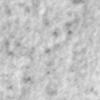
Label: no_change